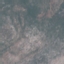
Land use / land cover: HerbaceousVegetation